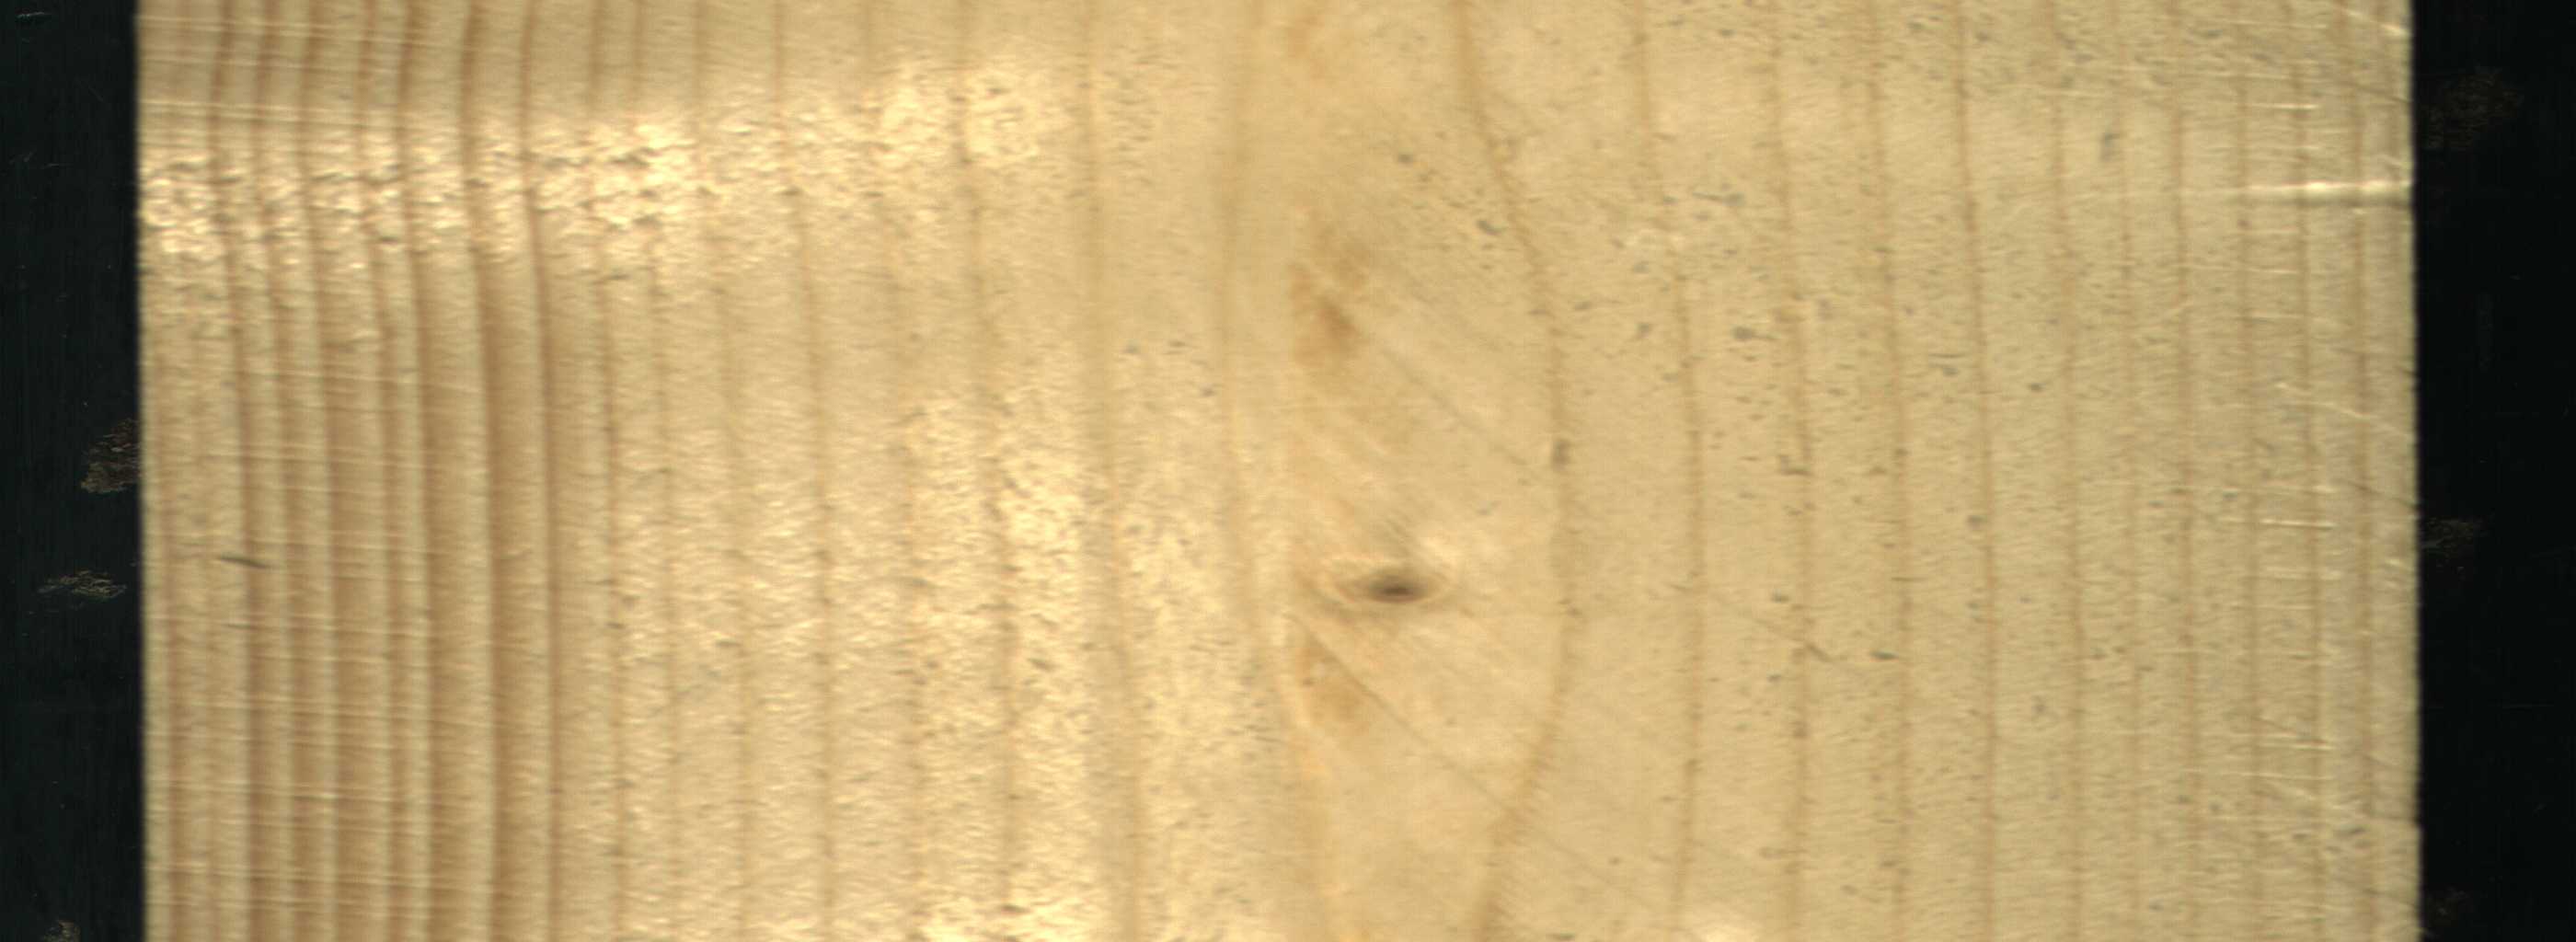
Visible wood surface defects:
Live_Knot